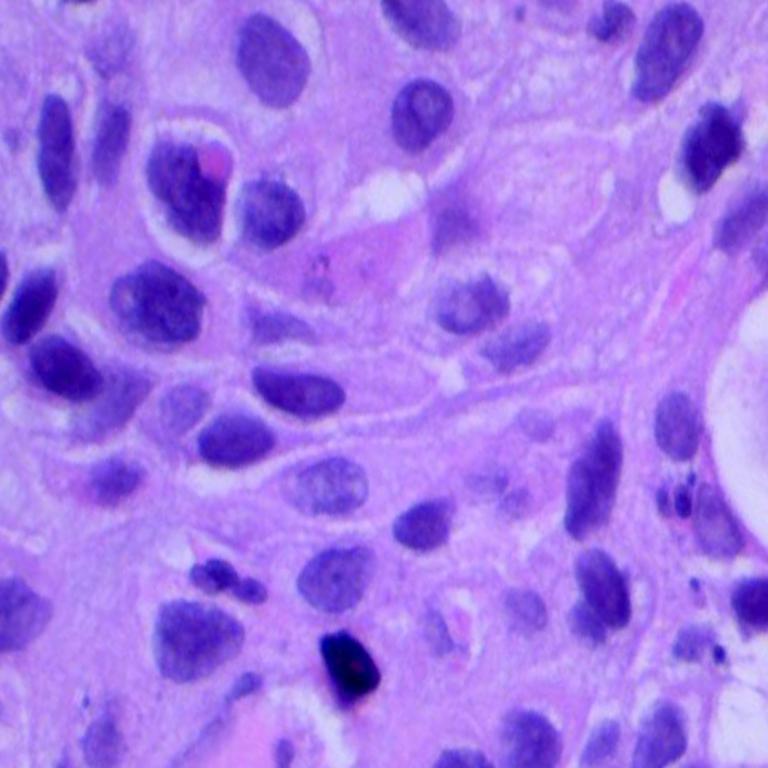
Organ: lung
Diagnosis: squamous carcinomas